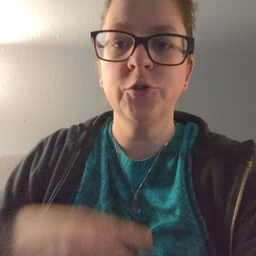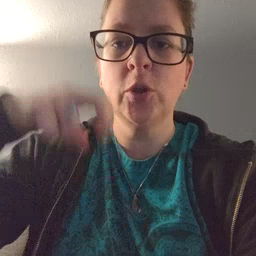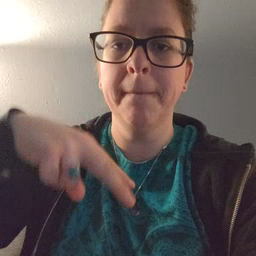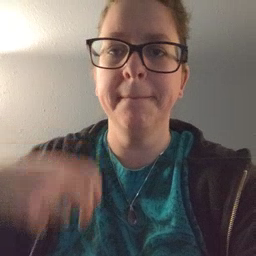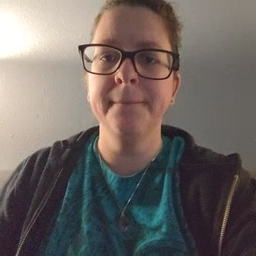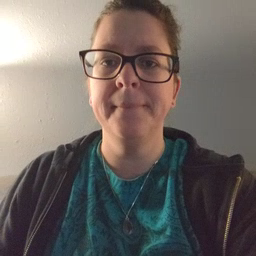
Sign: jump